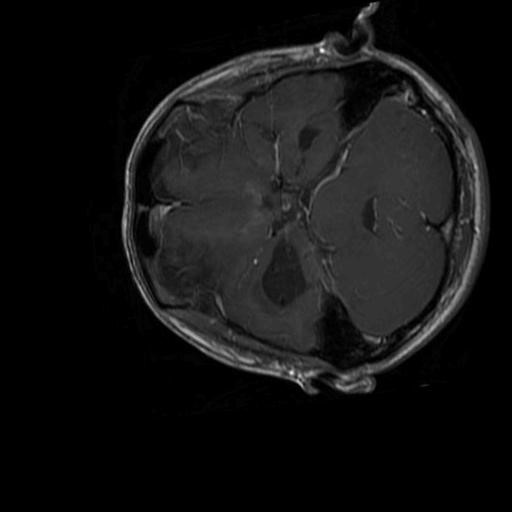
Label: brain_glioma